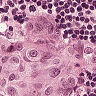
Metastatic tissue present: yes